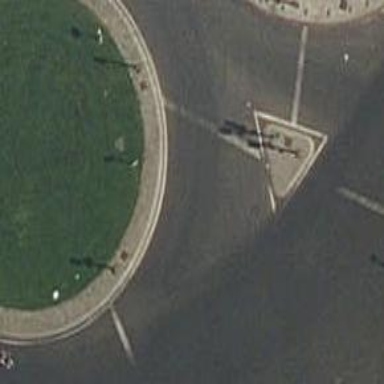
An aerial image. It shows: Primary highway with asphalt surface featuring circular junction.